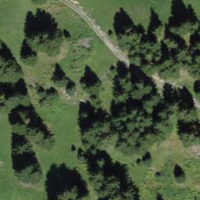
EUNIS habitat code: 43
Species observed at this site:
Saponaria ocymoides